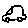
Label: car